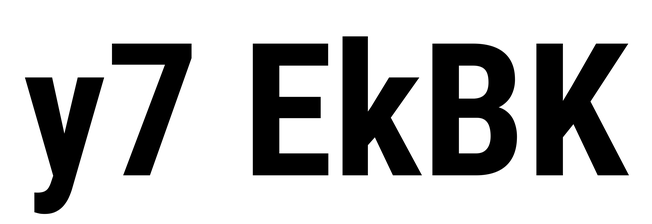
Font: Roboto_Condensed_Bold